Field crop: maize
Growth stage: 2
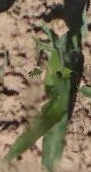
Species: maize